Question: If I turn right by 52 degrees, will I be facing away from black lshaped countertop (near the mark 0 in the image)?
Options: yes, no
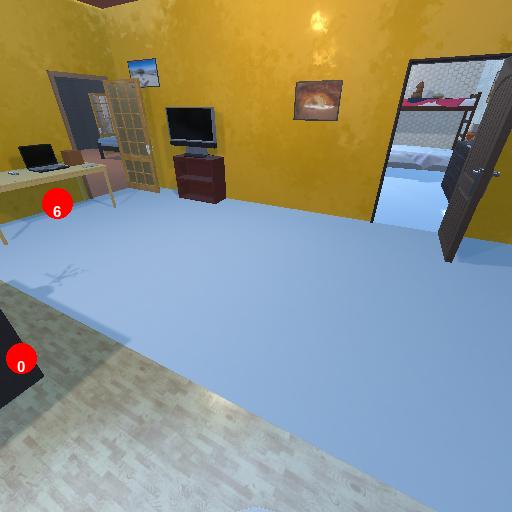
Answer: yes